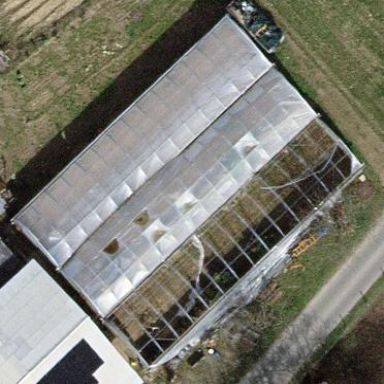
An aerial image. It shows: Greenhouse used for horticulture.